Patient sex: F
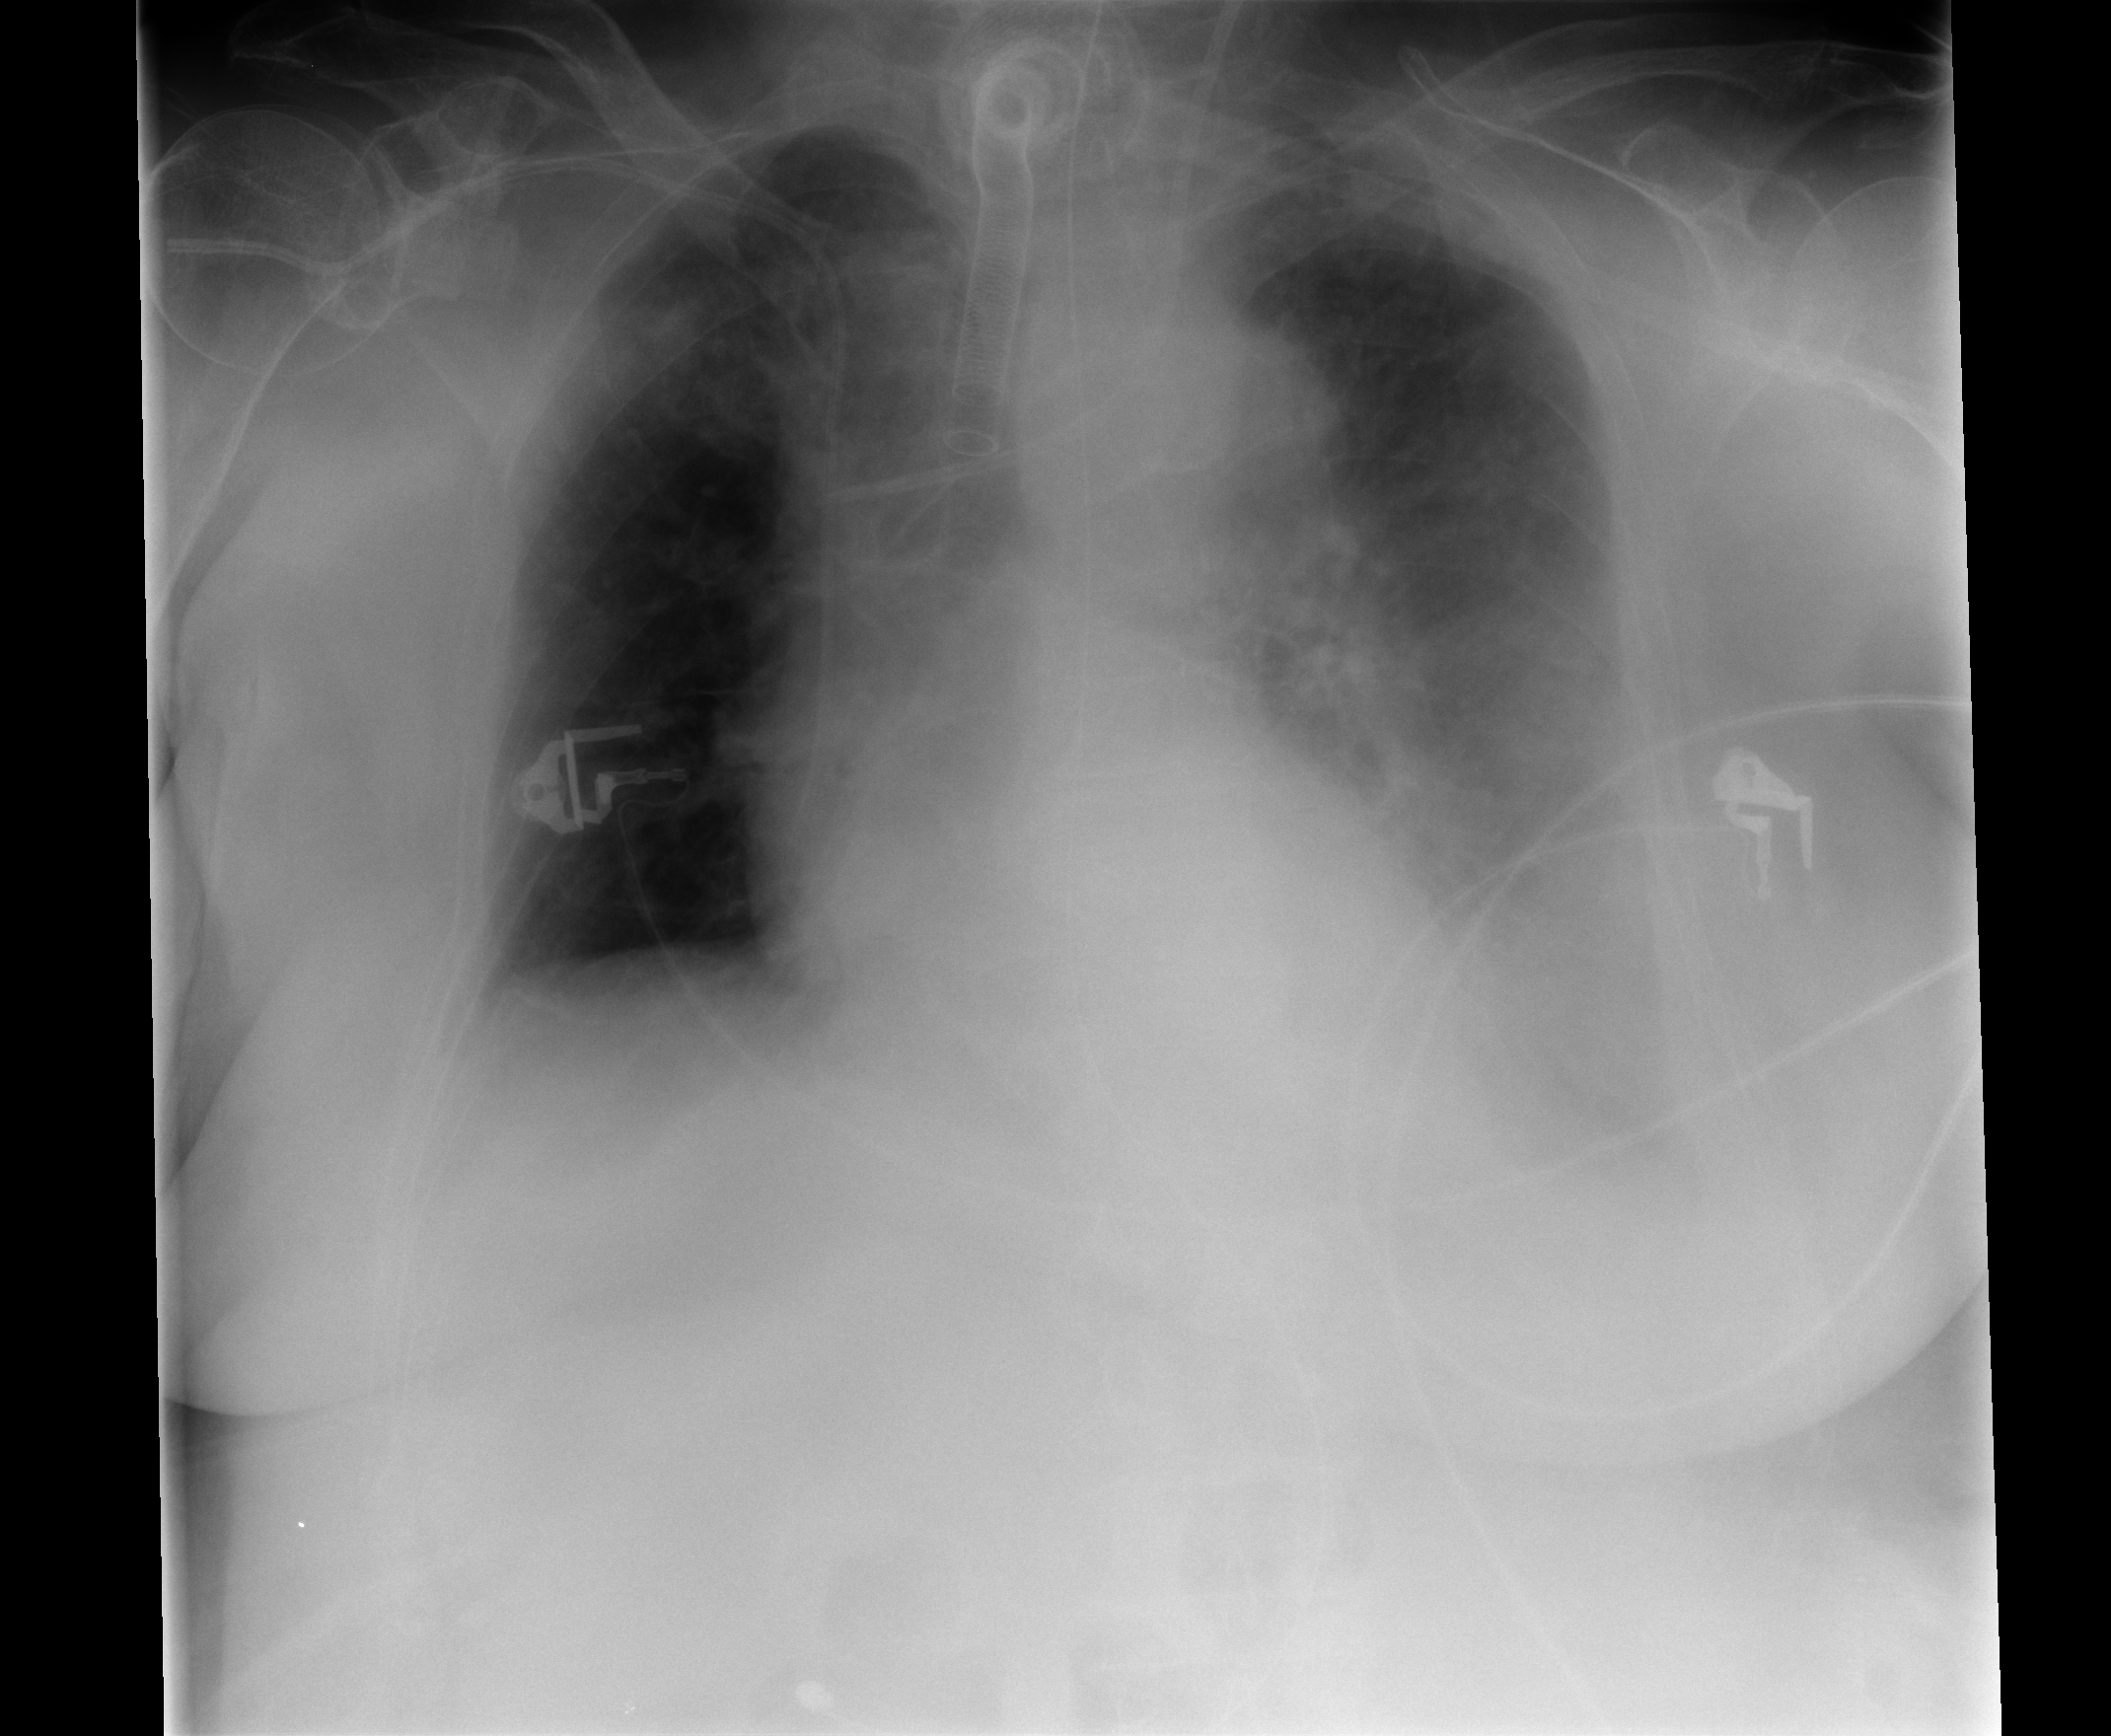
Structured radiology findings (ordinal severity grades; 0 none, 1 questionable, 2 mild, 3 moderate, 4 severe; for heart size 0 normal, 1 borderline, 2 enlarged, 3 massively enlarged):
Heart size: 2
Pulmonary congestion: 2
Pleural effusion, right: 0
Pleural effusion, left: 2
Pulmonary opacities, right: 1
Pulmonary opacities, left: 2
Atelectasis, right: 2
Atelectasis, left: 2